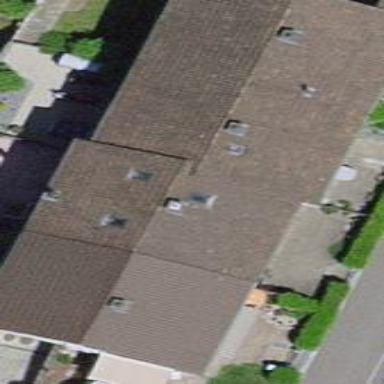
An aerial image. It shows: Terrace-style building with gabled roof.